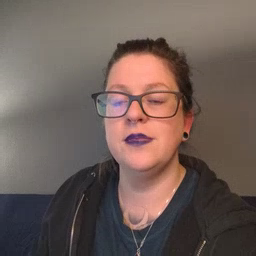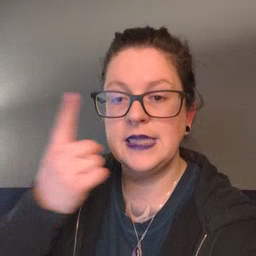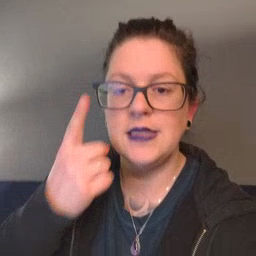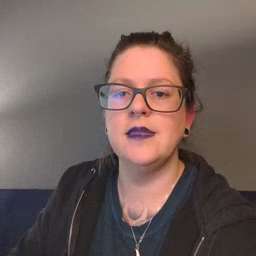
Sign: think